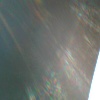
Label: sunburn